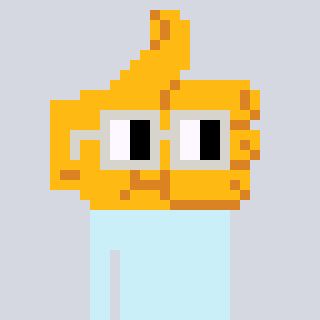
a pixel art character with square light gray glasses, a thumbsup-shaped head and a bege-colored body on a cool background